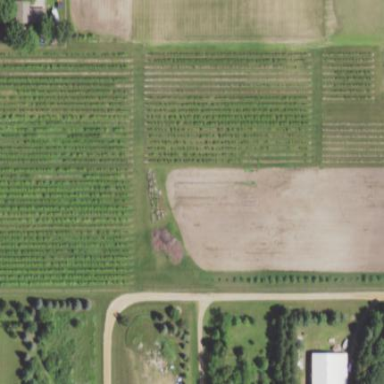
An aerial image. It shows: Vineyard where grapes are grown.